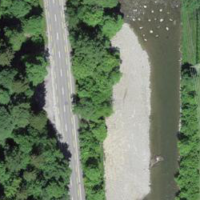
EUNIS habitat code: 15
Species observed at this site:
Filipendula ulmaria